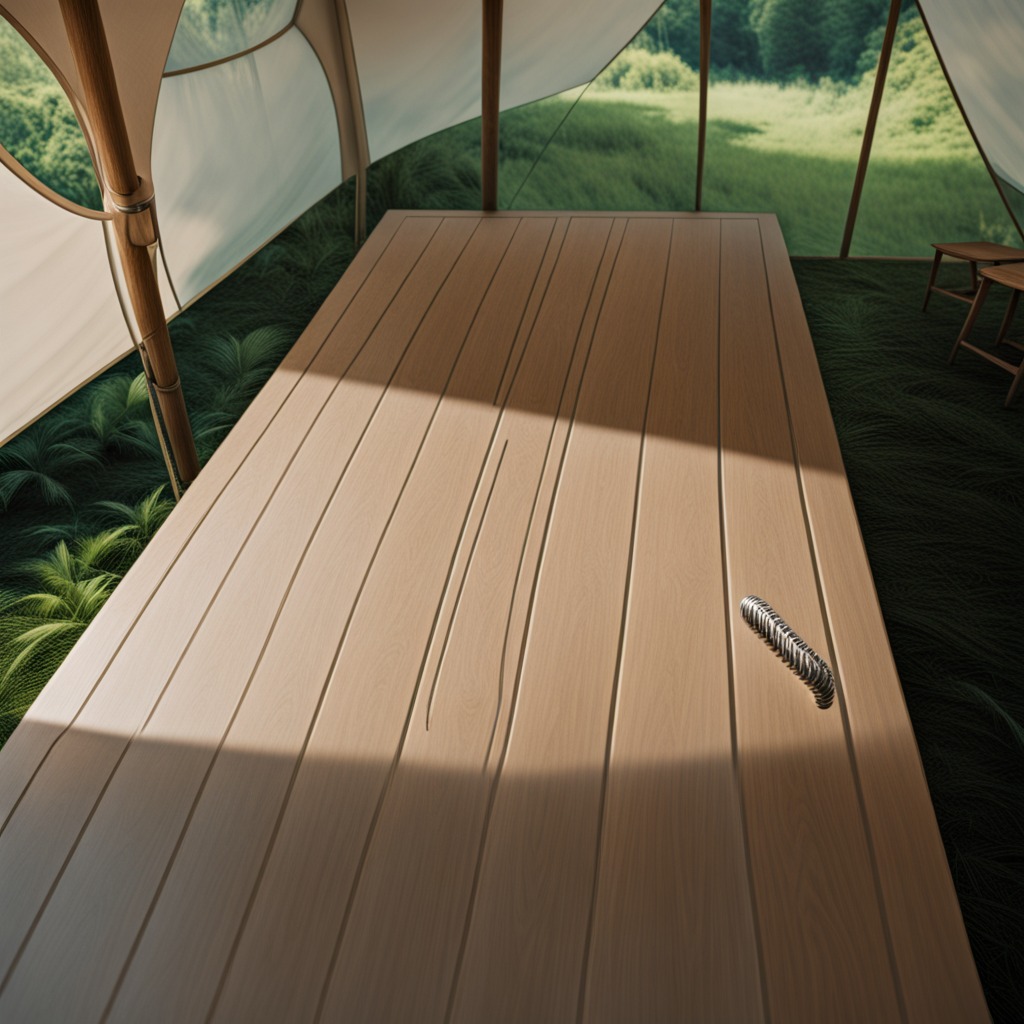
A coiled metal spring is lying on the wooden table.